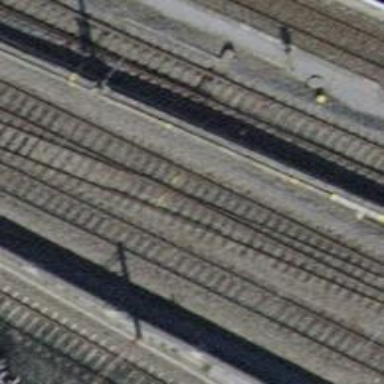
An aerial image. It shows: Electrified rail siding with contact line.